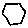
Label: hexagon